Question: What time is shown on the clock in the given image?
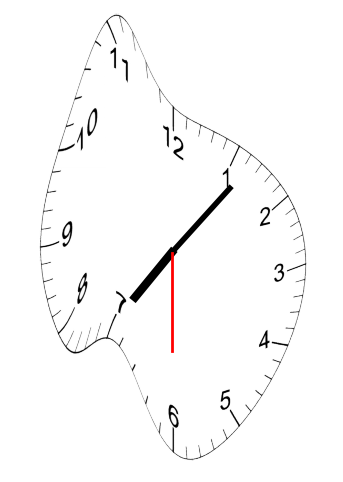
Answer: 07:06:30